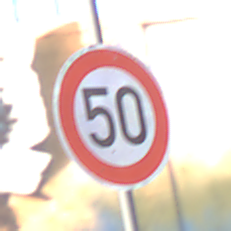
Verkehrszeichen: Geschwindigkeit50
Umgebung: Outdoor, Urban
Tageszeit: MorningAfternoon
Wetter: PartlyCloudy
Licht: Natural
Jahreszeit: NotSpecified
Kontrast: MediumContrast